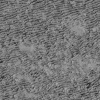
Atmospheric dust classification: not_dusty